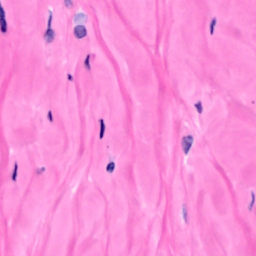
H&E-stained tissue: Breast